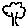
Label: tree